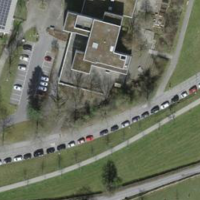
EUNIS habitat code: 54
Species observed at this site:
Hedera helix